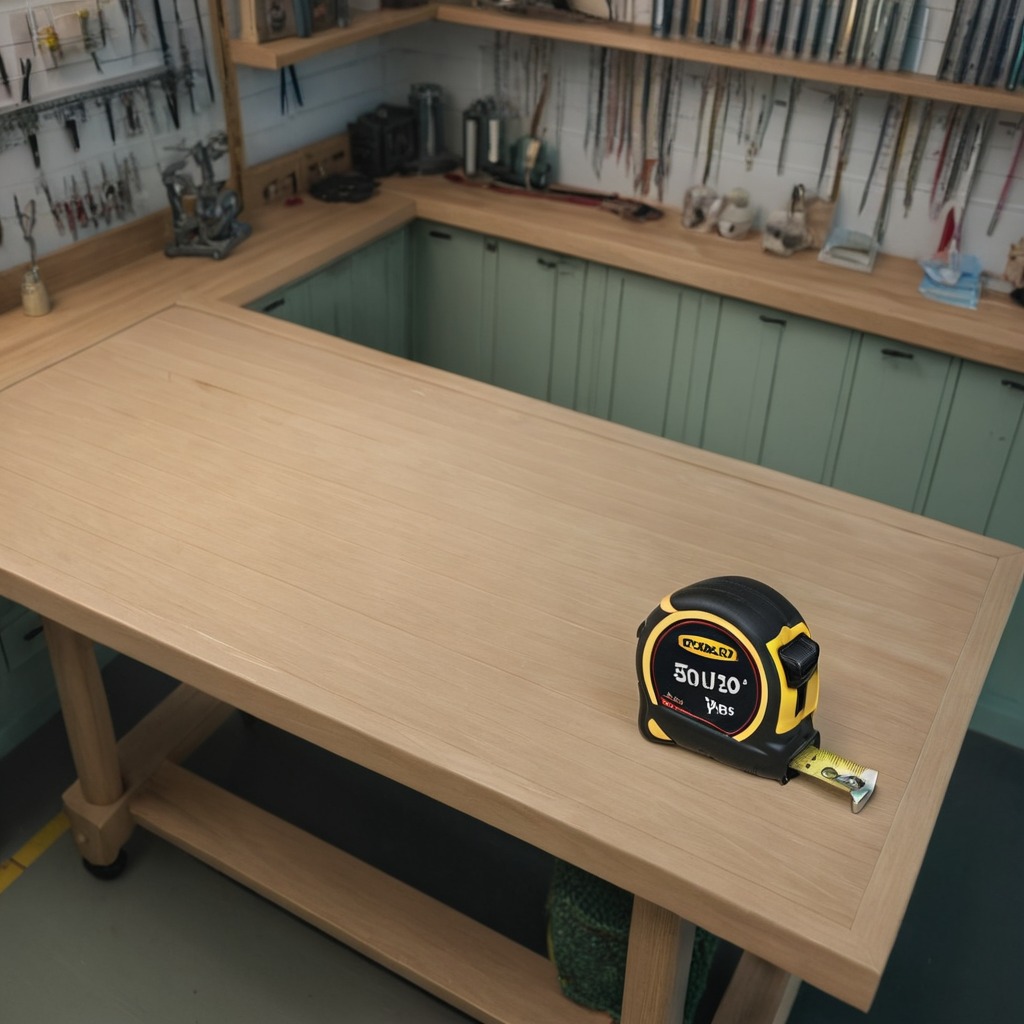
A measuring tape is lying on a workbench inside a coastal fishing gear workshop.